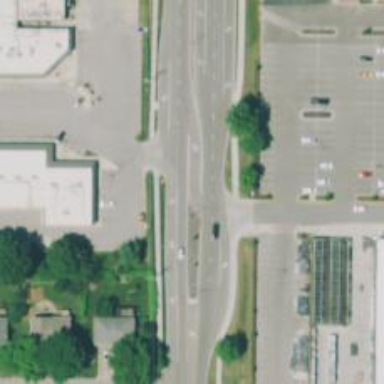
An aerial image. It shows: Asphalt road at the secondary link level.